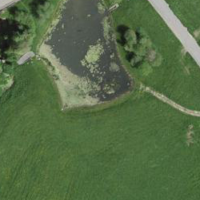
EUNIS habitat code: 52
Species observed at this site:
Lemna minor
Menyanthes trifoliata